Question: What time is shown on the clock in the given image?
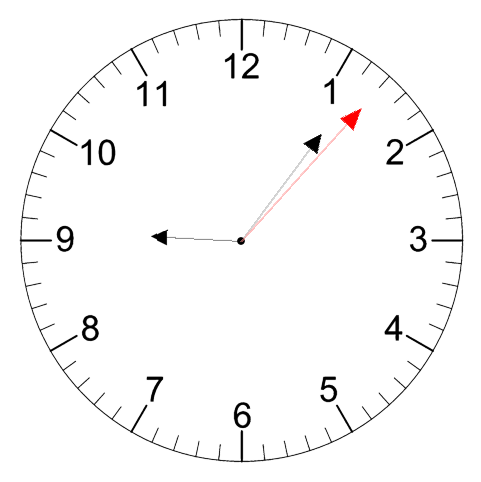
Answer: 09:06:07